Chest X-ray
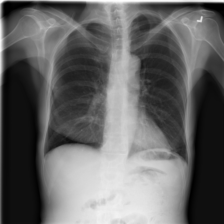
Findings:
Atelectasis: negative
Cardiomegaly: negative
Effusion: negative
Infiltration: negative
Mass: negative
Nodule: negative
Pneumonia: negative
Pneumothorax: negative
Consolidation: negative
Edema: negative
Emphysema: negative
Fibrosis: negative
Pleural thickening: negative
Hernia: negative